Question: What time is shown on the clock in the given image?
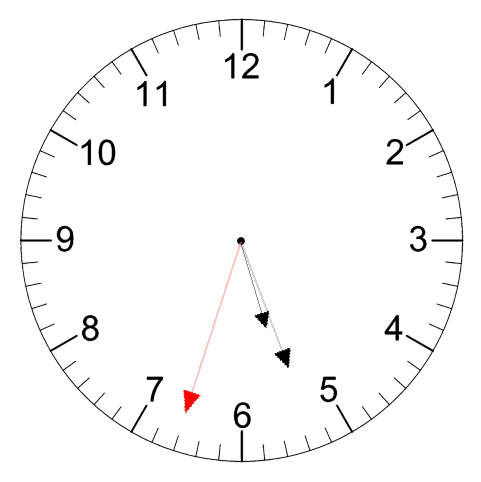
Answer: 05:26:33